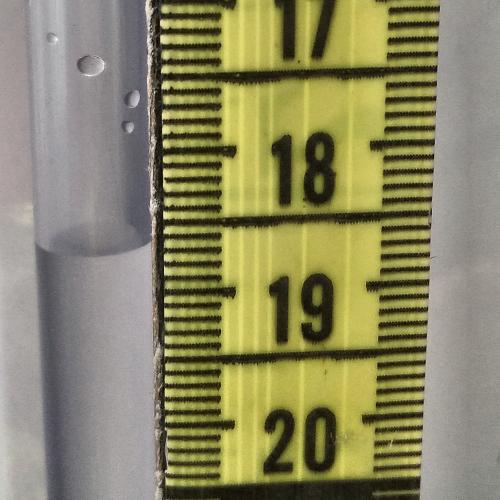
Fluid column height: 18.6 cm